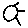
Label: sun